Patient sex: F
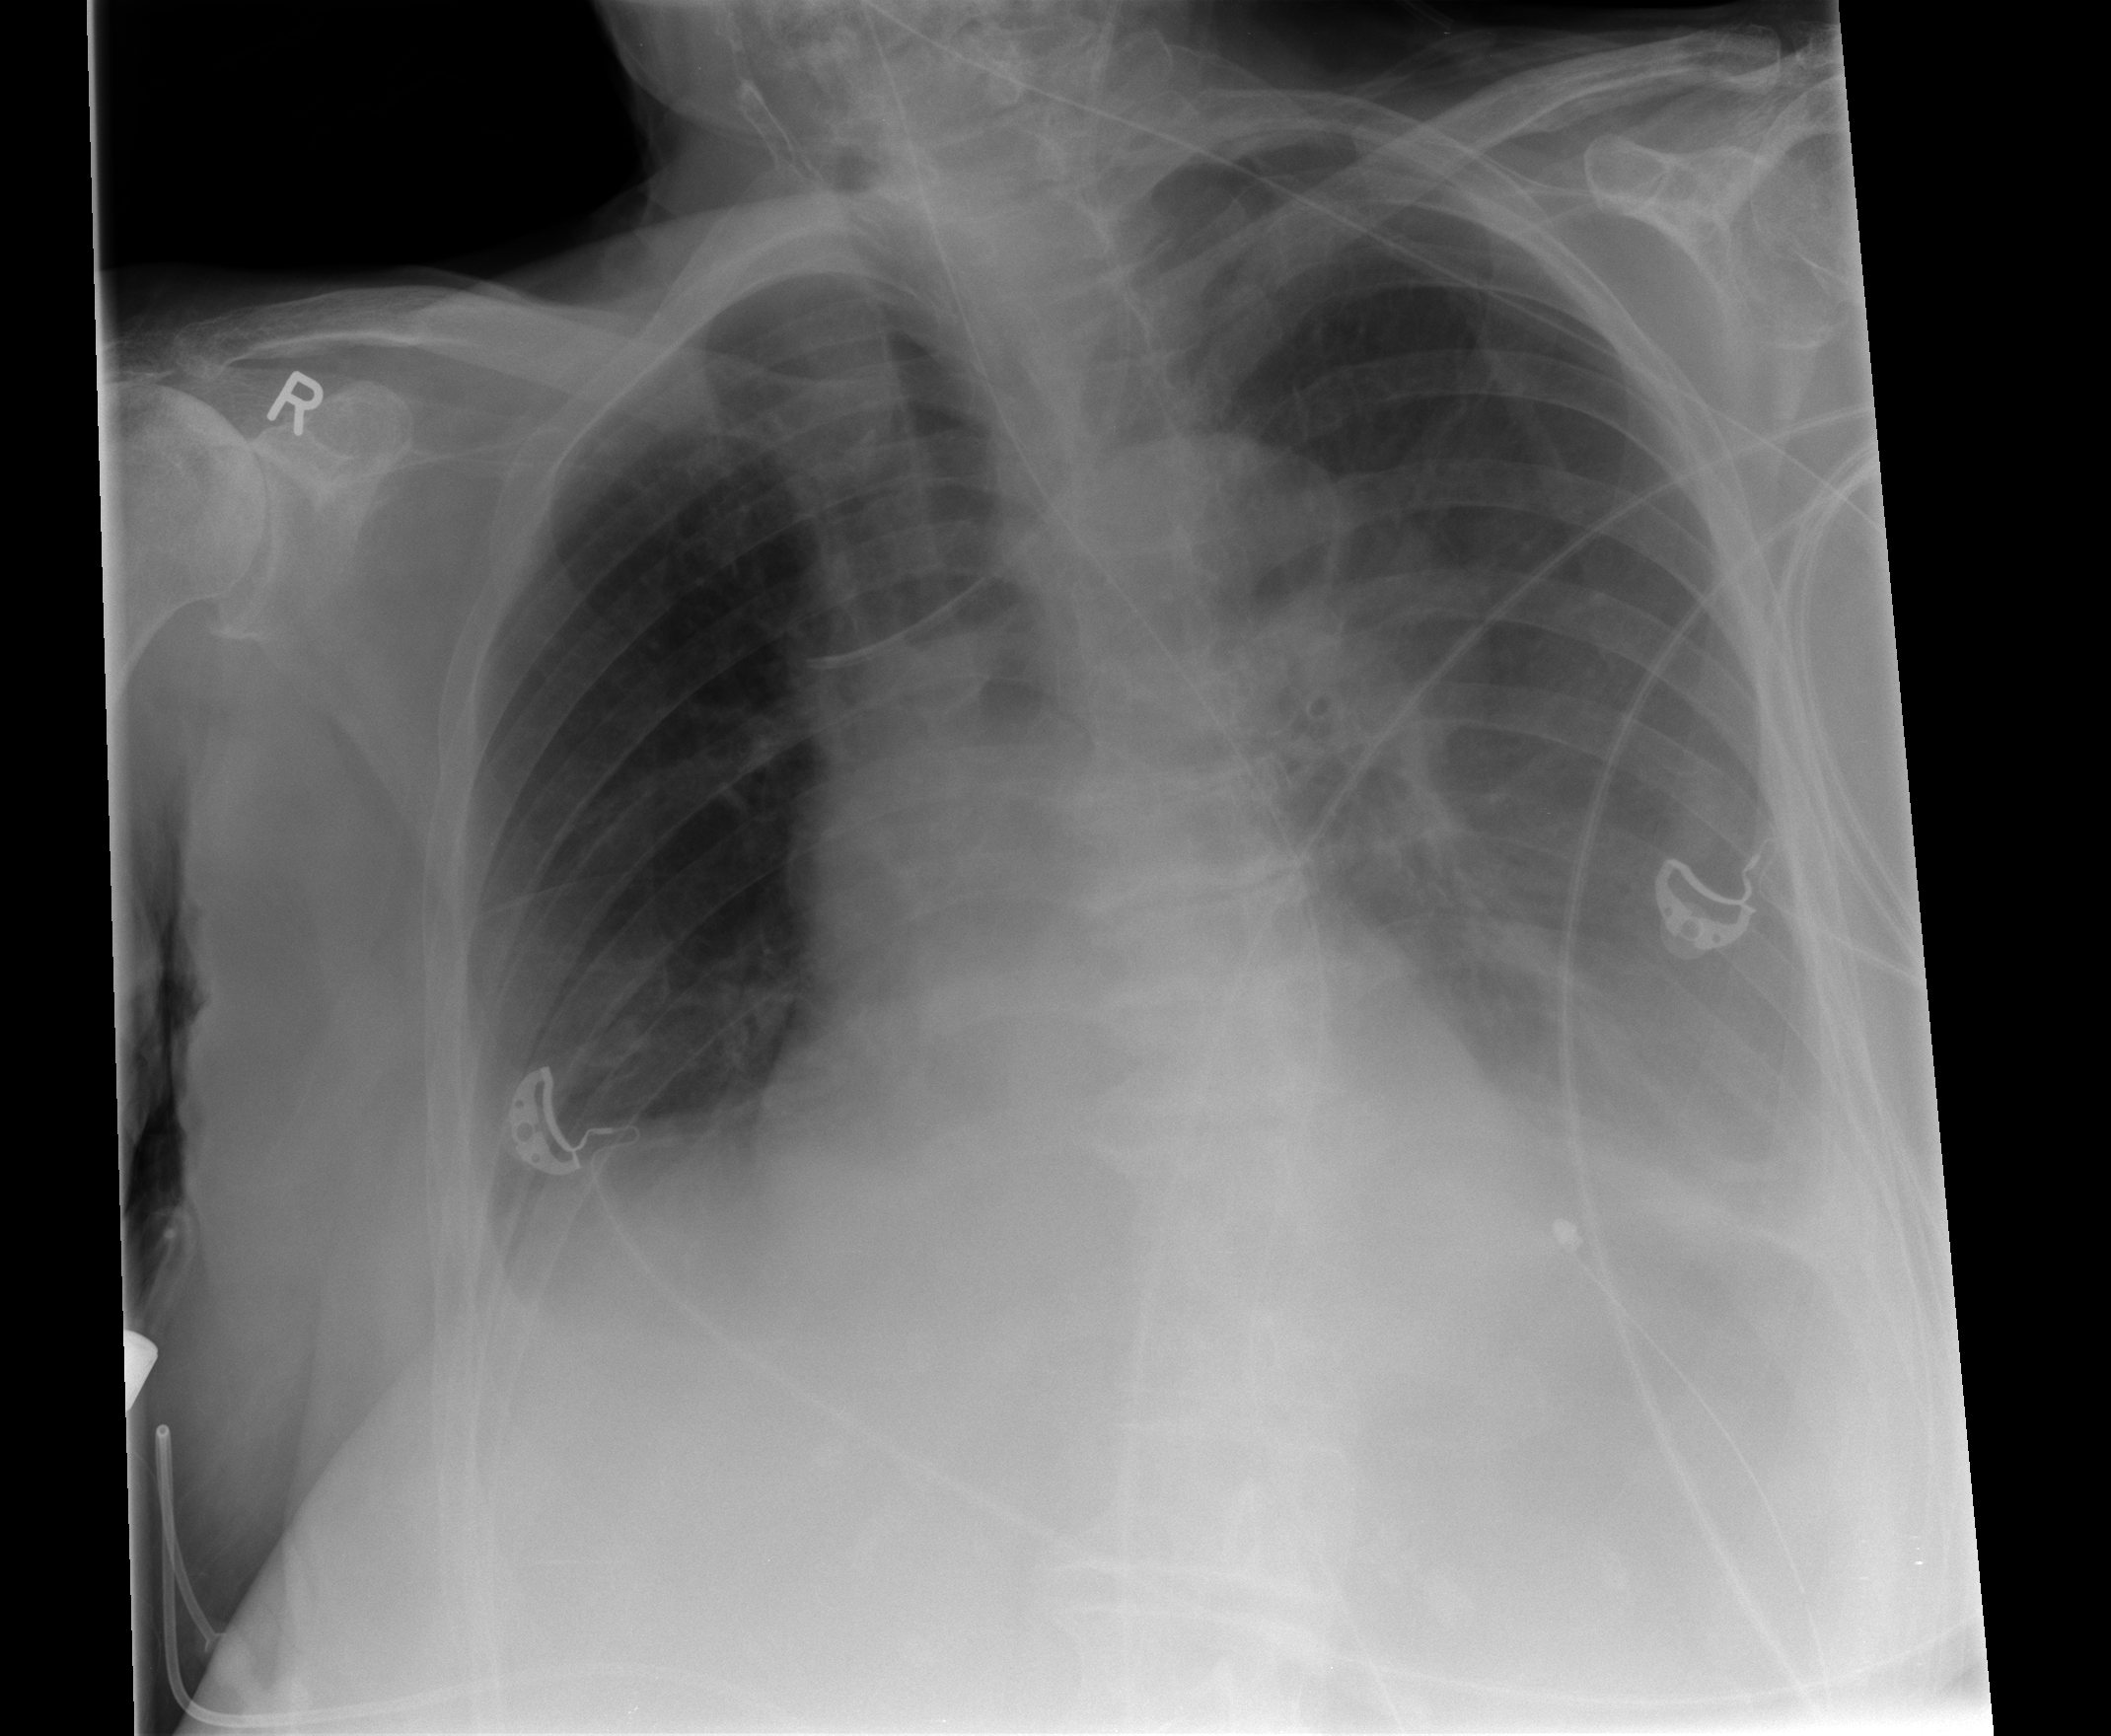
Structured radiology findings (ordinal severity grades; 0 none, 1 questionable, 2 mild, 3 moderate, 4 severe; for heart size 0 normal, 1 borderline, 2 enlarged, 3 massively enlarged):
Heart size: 0
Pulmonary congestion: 2
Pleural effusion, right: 1
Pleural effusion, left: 2
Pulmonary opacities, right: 0
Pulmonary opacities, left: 0
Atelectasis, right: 2
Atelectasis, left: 2